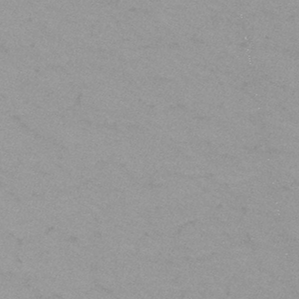
Label: frost